Interaction volume radius: 10 \u00c5
Interaction volume height: 15 \u00c5
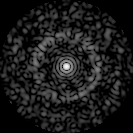
Disorder parameter: 0.8263